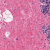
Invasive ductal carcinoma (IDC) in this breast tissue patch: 0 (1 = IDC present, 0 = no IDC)